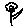
Label: flower